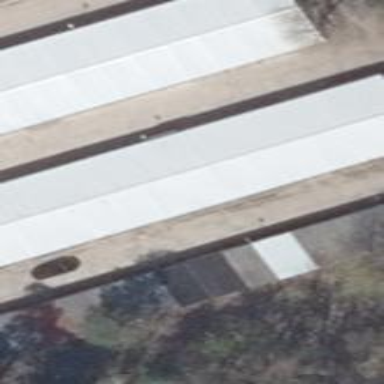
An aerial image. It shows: Group of garages.